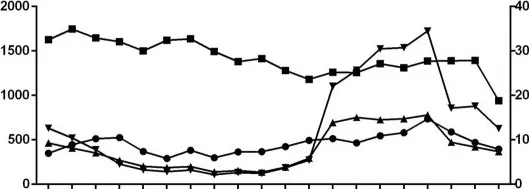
Liver function changes and treatment flow chart.
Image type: electrography (ekg)